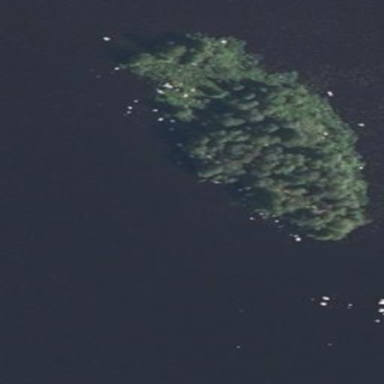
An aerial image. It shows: Island covered with forest.